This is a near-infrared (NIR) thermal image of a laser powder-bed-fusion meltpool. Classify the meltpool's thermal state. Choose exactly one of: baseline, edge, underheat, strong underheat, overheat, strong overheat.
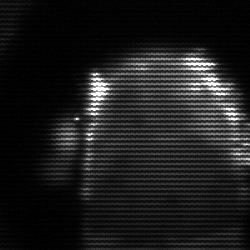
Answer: baseline